Question: I am getting Redirecting loop and I am yet unable to figure out where am I doing wrong.
Below are my App Settings:

'''
session_start();
//Facebook App Id and Secret
$appID='xxx';
$appSecret='xxxxxxx';
$base_url = "http://localhost/xxx/fbsource/Source3/facebook/";
'''
'''
<!DOCTYPE html PUBLIC "-//W3C//DTD XHTML 1.0 Transitional//EN" "http://www.w3.org/TR/xhtml1/DTD/xhtml1-transitional.dtd">
<html xmlns="http://www.w3.org/1999/xhtml">
<head>
<meta http-equiv="Content-Type" content="text/html; charset=utf-8" />
<title>Login with Facebook</title>
<script src="http://ajax.googleapis.com/ajax/libs/jquery/1.4.3/jquery.min.js" type="text/javascript"></script>
<script type="text/javascript" src="js/oauthpopup.js"></script>
<script type="text/javascript">
$(document).ready(function(){
$('#facebook').click(function(e){
$.oauthpopup({
path: 'login.php',
width:600,
height:300,
callback: function(){
window.location.reload();
}
});
e.preventDefault();
});
});
</script>
</head>
<body>
<?php
session_start();
if(!isset($_SESSION['User']) && empty($_SESSION['User'])) { ?>
<img src="images/facebook.png" id="facebook" style="cursor:pointer;float:left;margin-left:550px;" />
<?php } else{
echo '<img src="https://graph.facebook.com/'. $_SESSION['User']['id'] .'/picture" width="30" height="30"/><div>'.$_SESSION['User']['name'].'</div>';
echo '<a href="'.$_SESSION['logout'].'">Logout</a>';
}
?>
</body>
</html>
'''
'''
<?php
require 'config.php';
require 'lib/facebook/facebook.php';
$facebook = new Facebook(array(
'appId' => $appID,
'secret' => $appSecret,
));
//get the user facebook id
$user = $facebook->getUser();
$base_url = "http://localhost/xxx/fbsource/Source3/facebook/";
if($user){
try{
//get the facebook user profile data
$user_profile = $facebook->api('/me');
$params = array('next' => $base_url.'logout.php');
//logout url
$logout =$facebook->getLogoutUrl($params);
$_SESSION['User']=$user_profile;
$_SESSION['logout']=$logout;
}catch(FacebookApiException $e){
error_log($e);
$user = NULL;
}
}
if(empty($user)){
//login url
$loginurl = $facebook->getLoginUrl(array(
'scope' => 'email,read_stream, publish_stream, user_birthday, user_location, user_work_history, user_hometown, user_photos',
'display'=>'popup'
'redirect_url'=> $base_url."login.php";
));
header('Location: '.$loginurl);
}
?>
<!-- after authentication close the popup -->
<script type="text/javascript">
window.close();
</script>
'''
I tested it on both Chrome and IE10
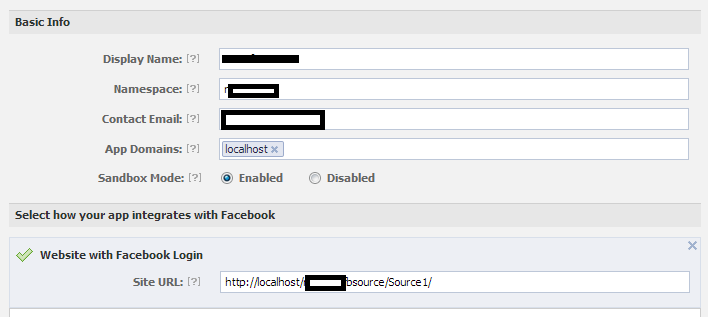
Answer: 'localhost' or '127.0.0.1' is unreachable by Facebook server although It was possible to run Facebook Apps in past on WAMP, LAMP and MAMP (localhost)
- <URL>
But it seems it doesn't work anymore, I faced the same problem while trying to test/debug those files, but the